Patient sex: M
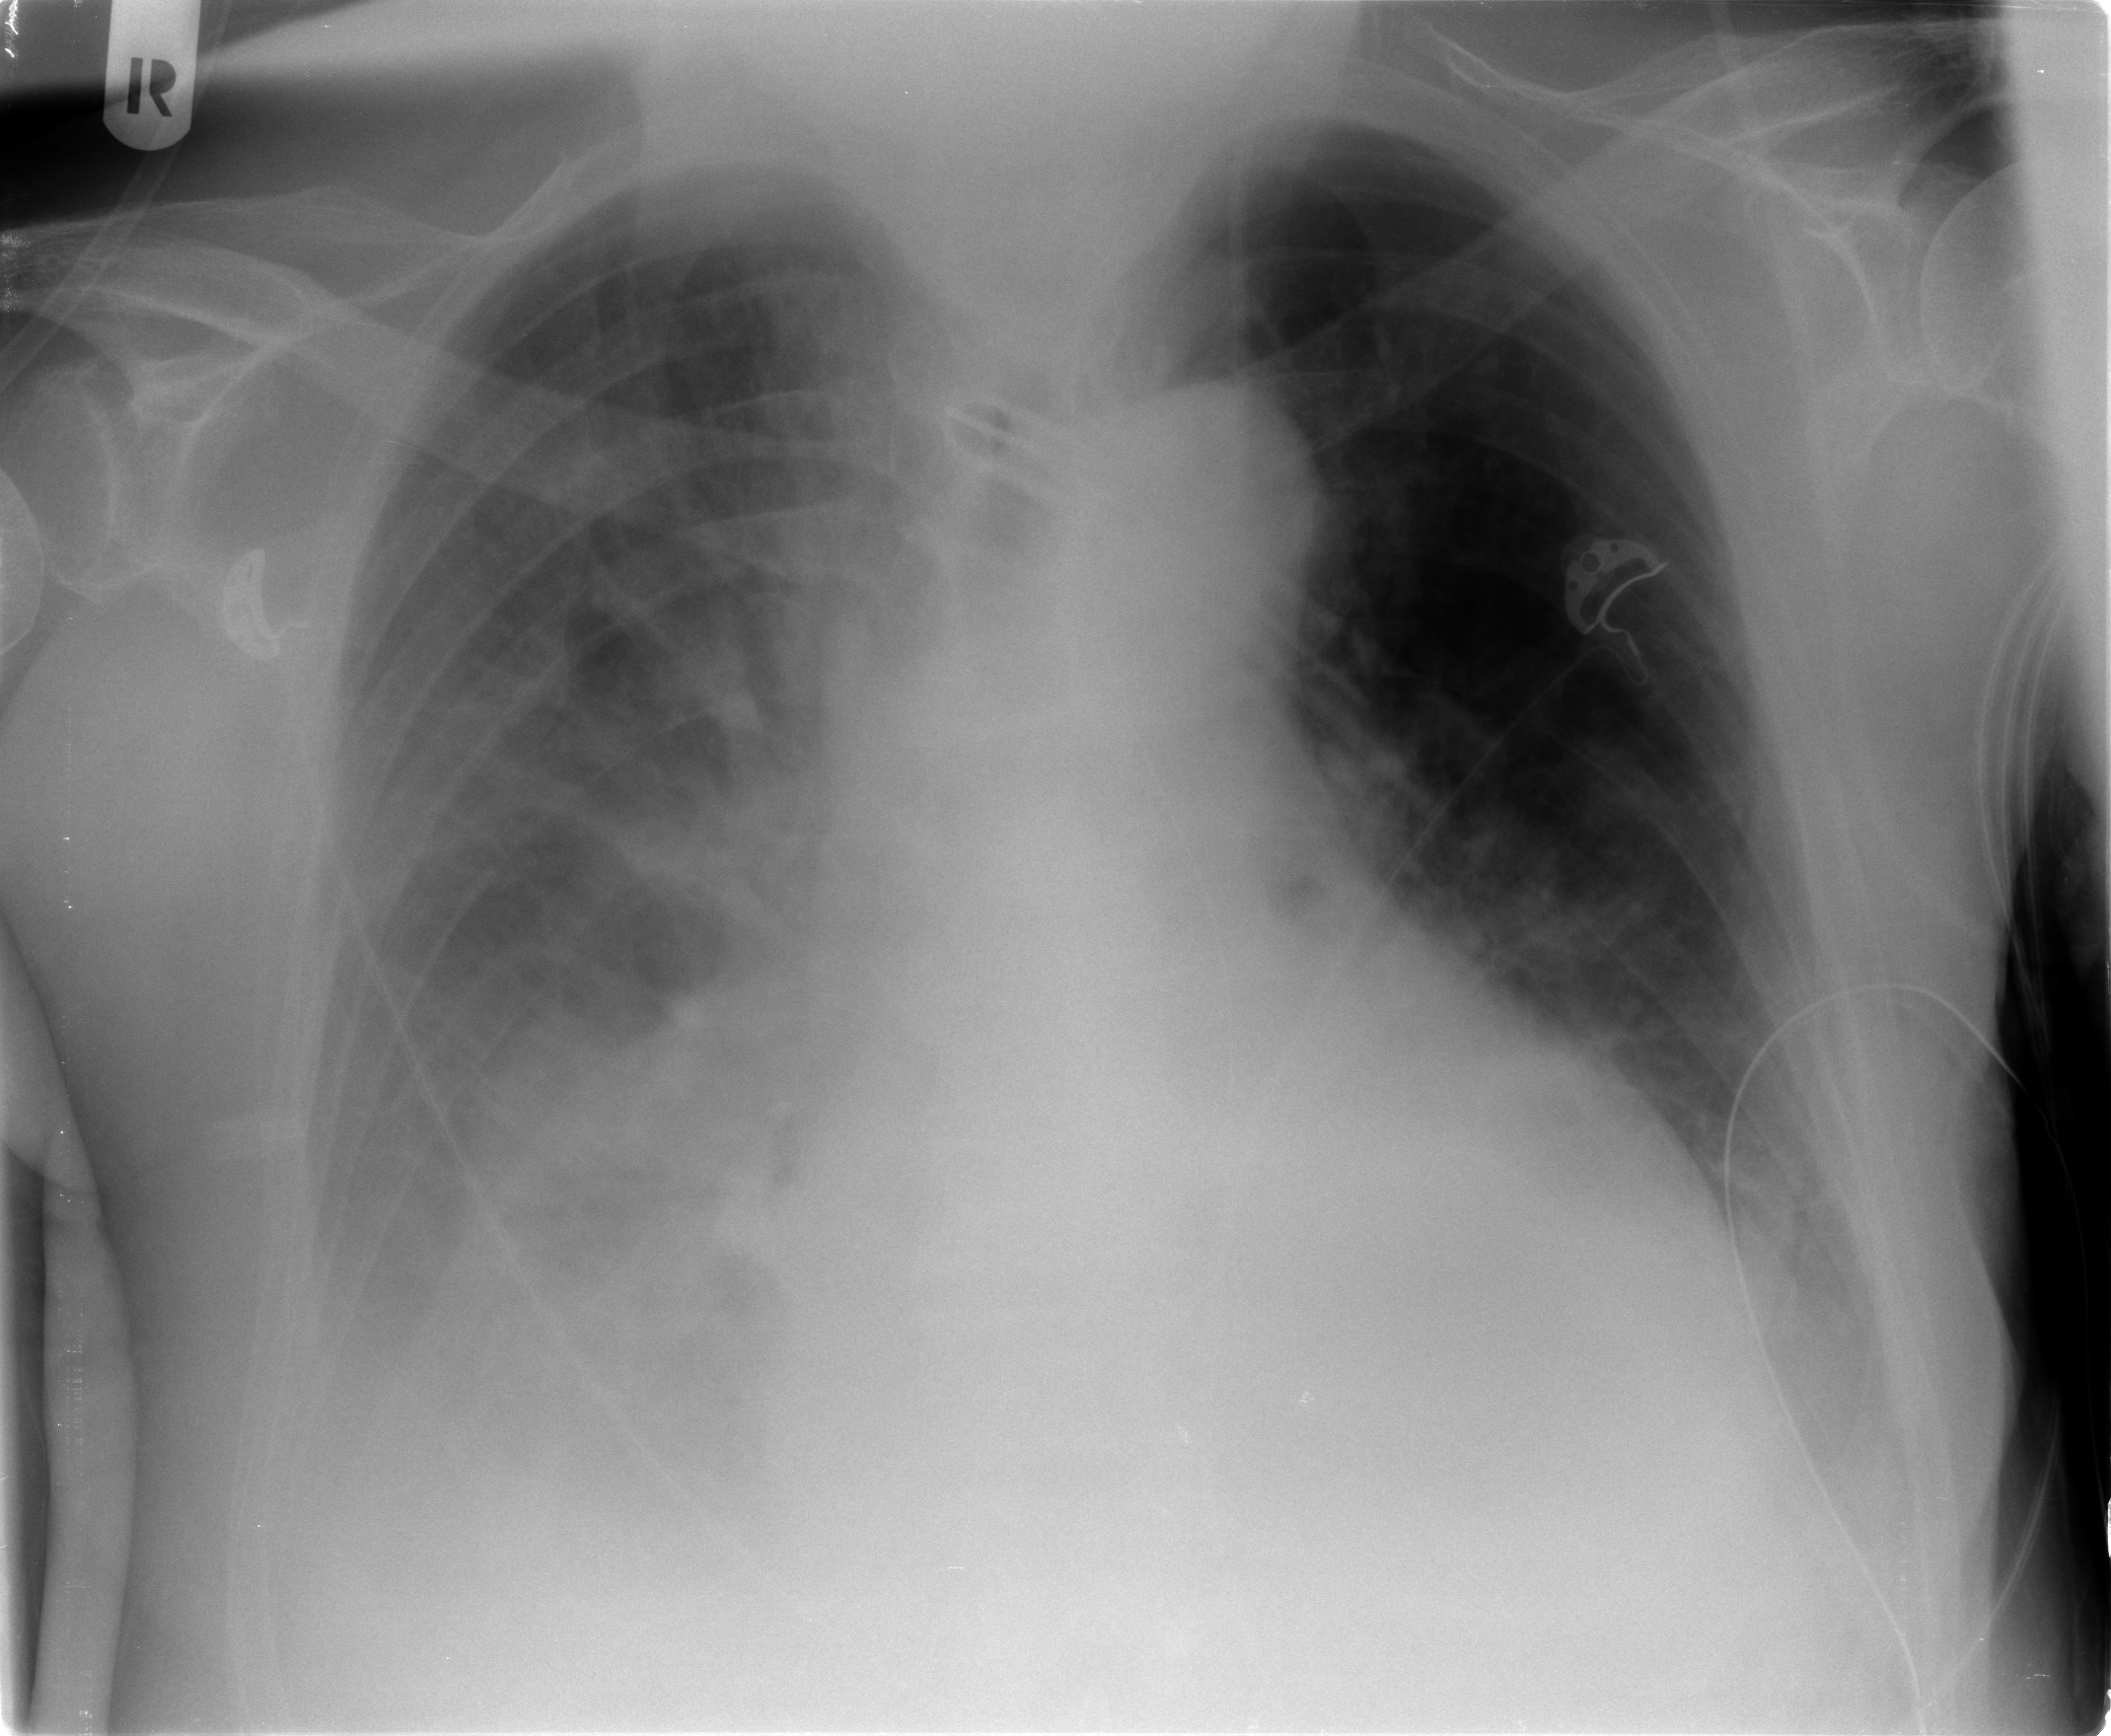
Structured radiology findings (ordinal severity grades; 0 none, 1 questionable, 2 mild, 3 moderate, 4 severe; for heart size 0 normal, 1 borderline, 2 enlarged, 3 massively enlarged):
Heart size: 2
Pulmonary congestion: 3
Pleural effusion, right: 3
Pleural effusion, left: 2
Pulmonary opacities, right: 2
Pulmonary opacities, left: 0
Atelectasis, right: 2
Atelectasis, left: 2